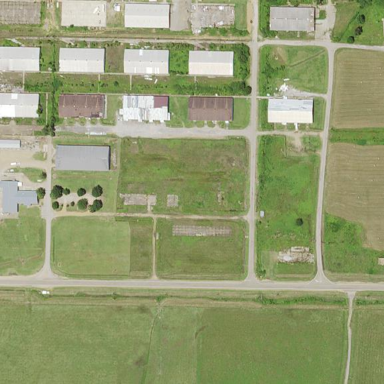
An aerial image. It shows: Brownfield site.